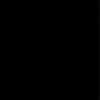
Label: dusty